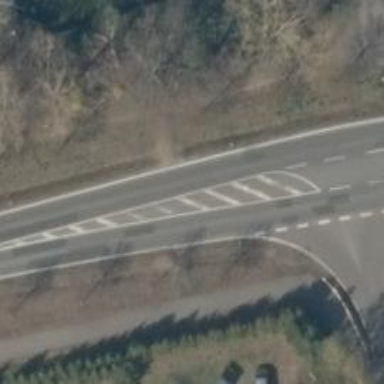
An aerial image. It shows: Secondary road with asphalt surface.